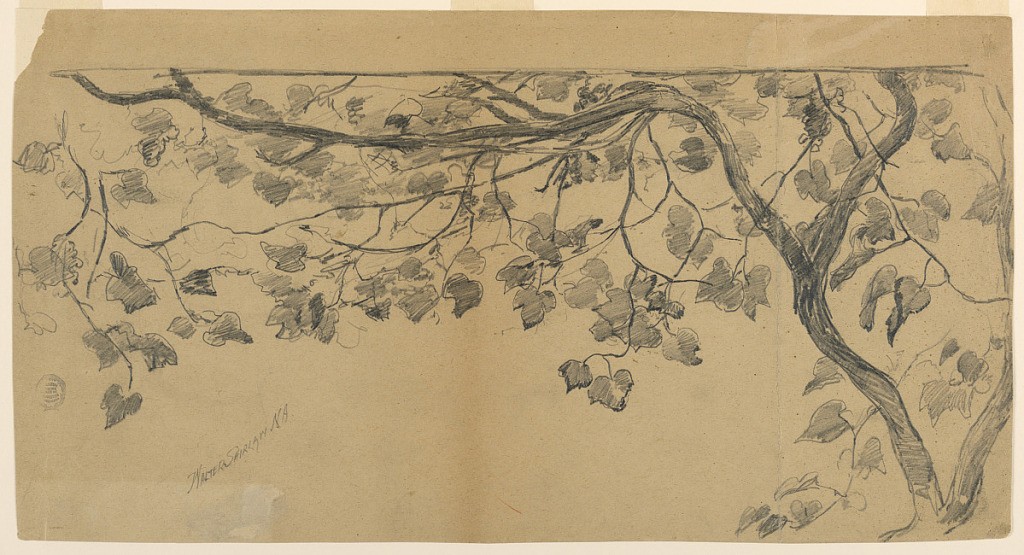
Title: Project for a Decorative Design
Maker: Walter Shirlaw, American, b. Scotland, 1838–1909
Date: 1875–80
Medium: Graphite on paper
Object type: Drawing
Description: A right part of a framing is shown. A vine stem with twigs and leaves, possibly a grape vine.